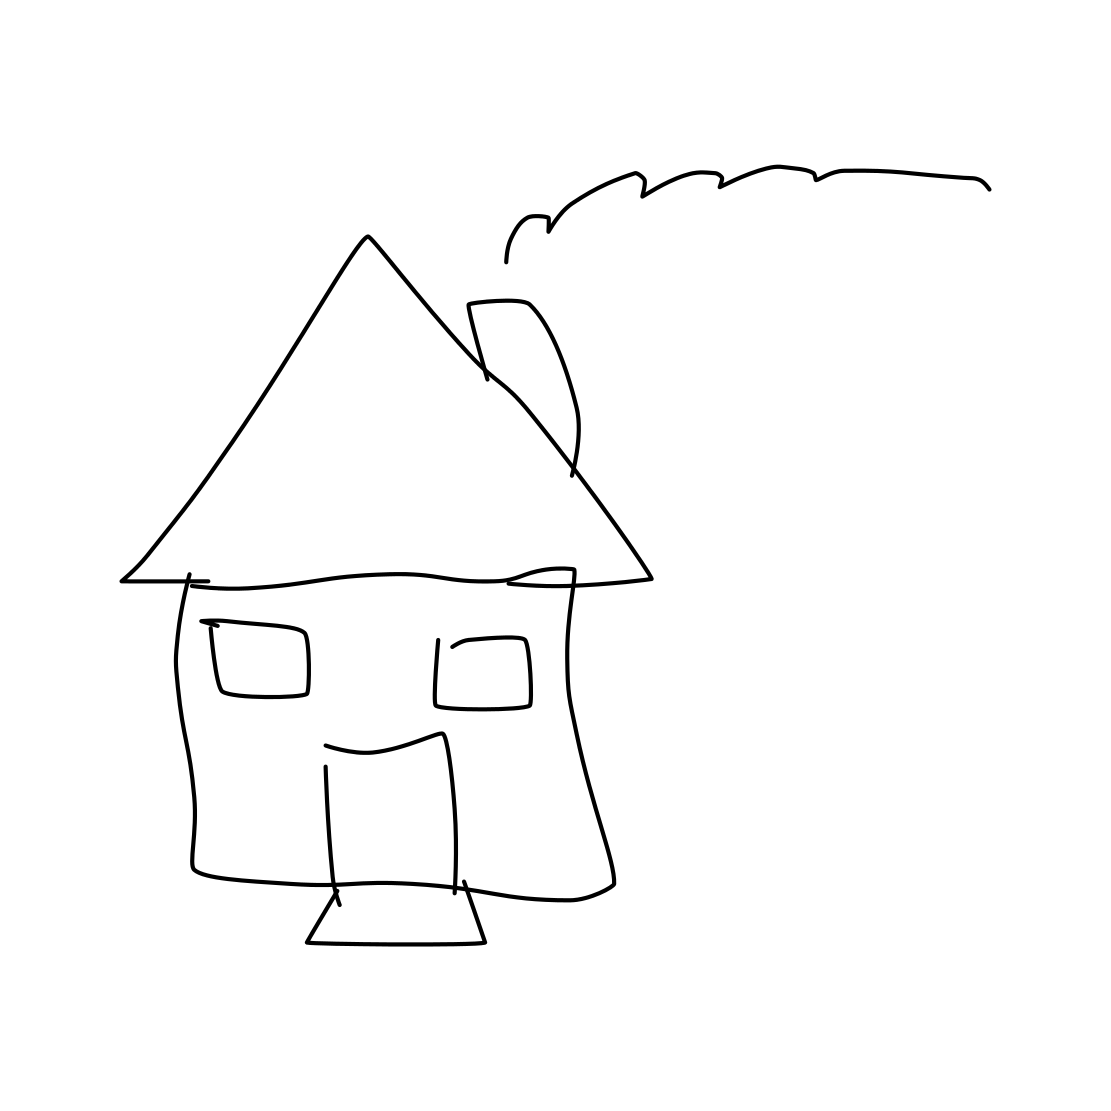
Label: house